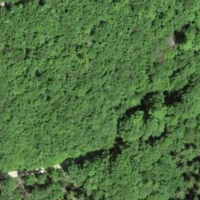
EUNIS habitat code: 25
Species observed at this site:
Cardamine heptaphylla